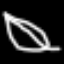
Label: leaf